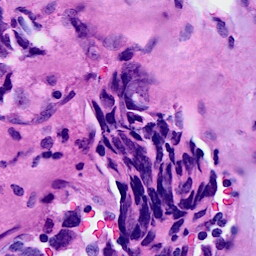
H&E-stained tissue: Breast